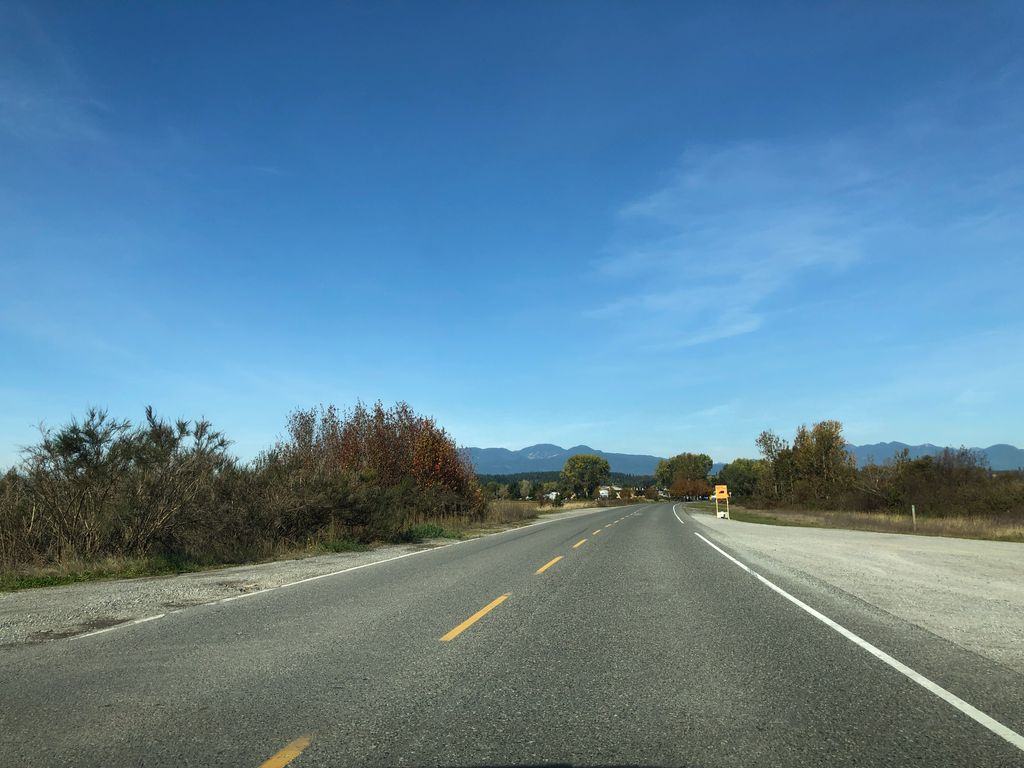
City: vancouver